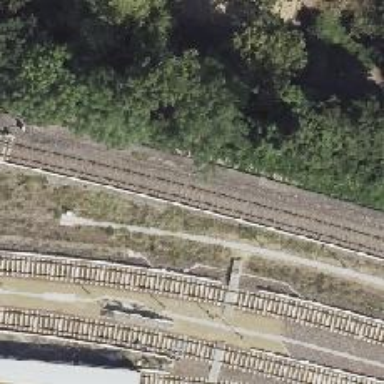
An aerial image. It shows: Railway signal.